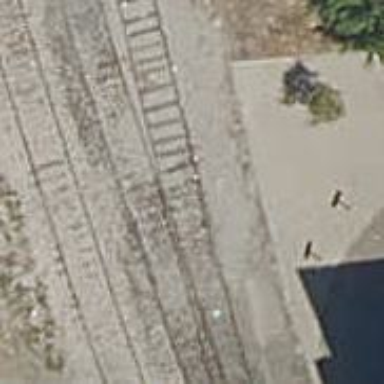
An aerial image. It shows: Railway crossing.